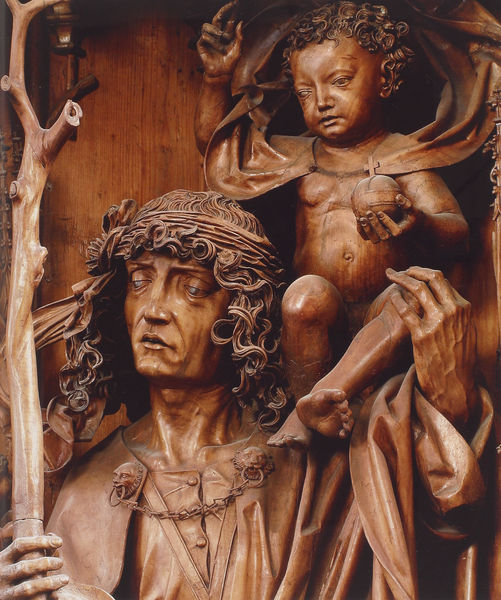
Titel: Kefermarkt, Hochaltar der Pfarrkirche St. Wolfgang
Künstler: Meister von Kefermarkt
Standort: Kefermarkt, Pfarrkirche St. Wolfgang (EU - AUT)
Schlagwörter: fuß, gott, hand, kopf, mann, nackt, umhang, finger, holz, mund, nase, hemd, augen, tragen, ast, gewand, haare, mantel, kind, locken, schulter, stock, engel, skulptur, apfel, holzschnitt, man, stab, kette, baby, faltenwurf, junge, bauchnabel, knöpfe, ring, kreuz, schnitzerei, löwen, jesus, löwe, heilige, schnitzen, insignien, skultpur, zeigegestus, reichsapfel, christopherus, riemenschneider, hironimus, hyronimus